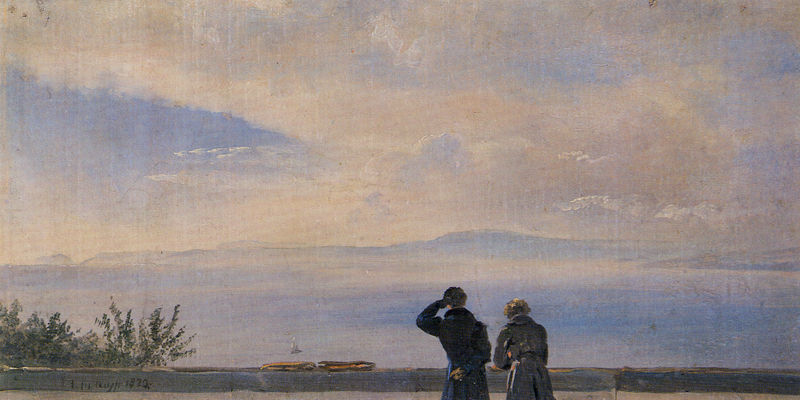
Titel: Zwei Männer auf einer Terrasse am Golf von Neapel
Künstler: Johan Christian Clausen Dahl
Standort: Berlin
Institution: Alte Nationalgalerie
Schlagwörter: baum, berg, blau, dunkel, gemälde, himmel, mann, meer, schatten, vogel, wasser, weiß, wolken, bäume, frauen, grün, landschaft, menschen, see, ufer, frau, hell, hut, licht, männer, rücken, terasse, ausblick, blick, gürtel, wolke, beige, malerei, arm, arme, kleidung, sehen, bild, schauen, signatur, öl, ferne, horizont, strauch, weite, brüstung, busch, büsche, gebüsch, sonne, sträucher, gewand, gold, mantel, paar, pflanze, pflanzen, rosa, boot, boote, bewölkt, aussicht, balkon, schiff, schiffe, segel, segelboot, bücher, zwei, segelschiff, datierung, berge, gebirge, mauer, dunst, nebel, sonnenuntergang, figuren, romantik, ausschau, lehnen, möwe, deutsch, stimmung, gewächs, bucht, betrachter, pärchen, balustrade, rückenfigur, acryl, mäntel, rückenfiguren, weißß, fernweh, sehnsucht, reise, balu, caspar david friedrich, taschen, mäner, koffer, bus, caspar, häser, grimm, niedriger horizont, mappen, couple watching landscape, fer, 1872, 1820, 1822, urlquber, winter